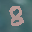
Label: 8